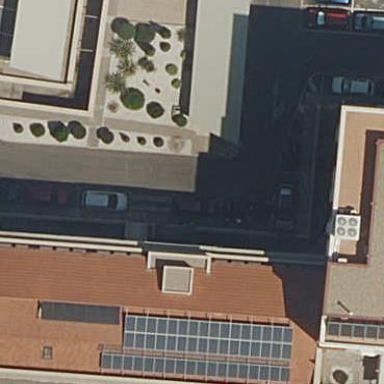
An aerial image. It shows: Public building.